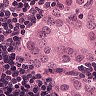
Metastatic tissue present: yes